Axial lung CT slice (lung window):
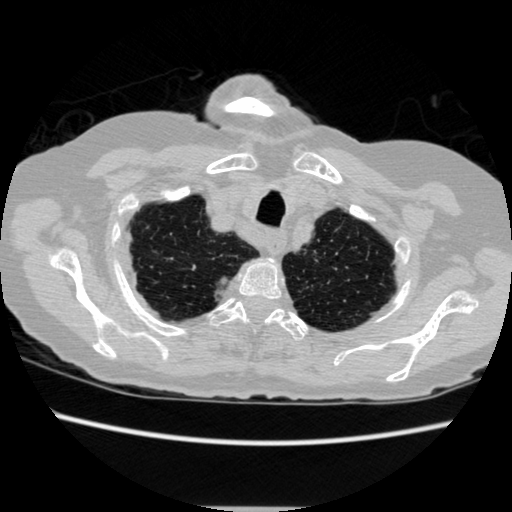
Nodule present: no